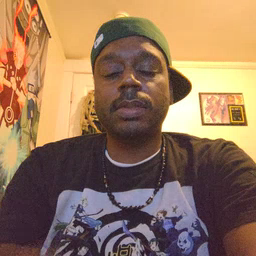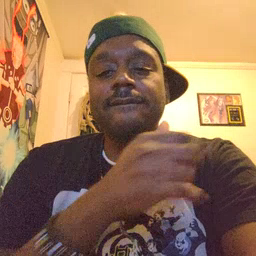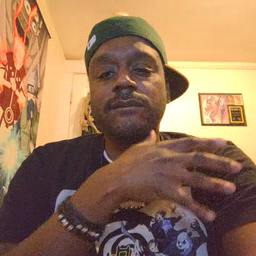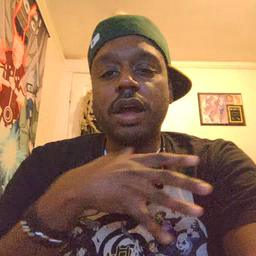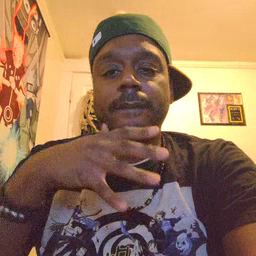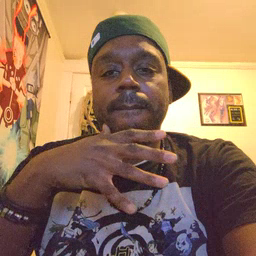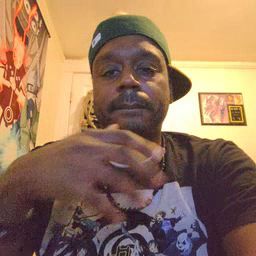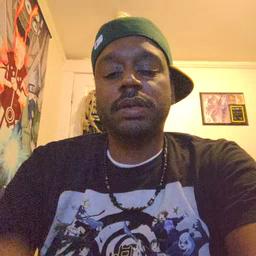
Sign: farm